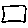
Label: square